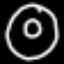
Label: donut